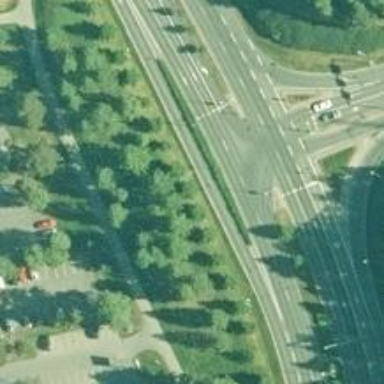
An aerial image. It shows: Asphalt road at the secondary link level.